Question: I have the following Javascript/jQuery function:
'''
function addEventHandler(){
$("div").mouseenter(function() {
$(this).html("Over");
}).mouseleave(function() {
$(this).html("Out");
});
}
'''
It works, but not perfectly. The divs sometimes overlap slightly (don't ask), and as the picture below tries to convey they don't always get the "Out" value. This happens especially if I move the pointer over them very fast.

Any ideas how to make sure every div gets the "Out" value on mouseleave? Thanks!
As my real function isn't quite as simple as the example above, I've included the exact code of the real function here:
'''
function addEventHandlers(){
var originalContent = "";
$(".countryspots div").mouseenter(function() {
var thisClass = $(this).attr("class");
var thisCountry = thisClass.split(" ");
var thisNumber = getNumber(thisCountry[1]);
originalContent = $(this).children("a").html();
$(this).children("a").html("<span>" + thisNumber + "</span>");
}).mouseleave(function() {
$(this).children("a").html(originalContent);
});
}
'''
And my HTML markup is like this:
'''
<div class="countryspots">
<div class="america brazil"><a href="#"><span>Brazil</span></a></div>
<div class="america argentina"><a href="#"><span>Argentina</span></a></div>
<div class="europe ireland"><a href="#"><span>Ireland</span></a></div>
<div class="europe portugal"><a href="#"><span>Portugal</span></a></div>
</div>
'''
The general idea is that the country name in the inner most '<span>' is swapped with a number representing employees on 'mouseenter' (retrieved from 'getNumber();') - then swapped back on 'mouseleave'.
The is that many divs retain their employee number when I move the pointer onto another div. In other words: the 'mouseleave' event is not executed on all divs.
<URL>
Hope this helps. Thanks again!
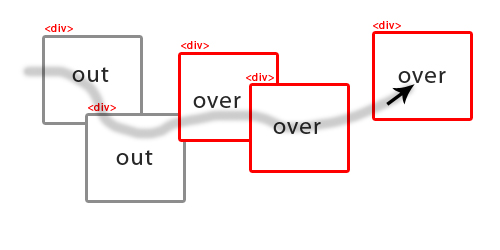
Answer: Your problem is that for one you only have one variable to store the "original content" for all items, and also the 'mouseenter' handler can be called a second time before the 'mouseleave' handler, causing the value "original content" variable to be overwritten by the hover content.
You should store the original contents once at the start of the script and store them separatly for each item. I've done this in followign example using jQuery's 'data' function: <URL>
NB, I've replace your separate 'mouseenter'/'mouseleave' bindings with one 'hover' binding. It's probably the same in the end, but it's the "proper way" to do it.